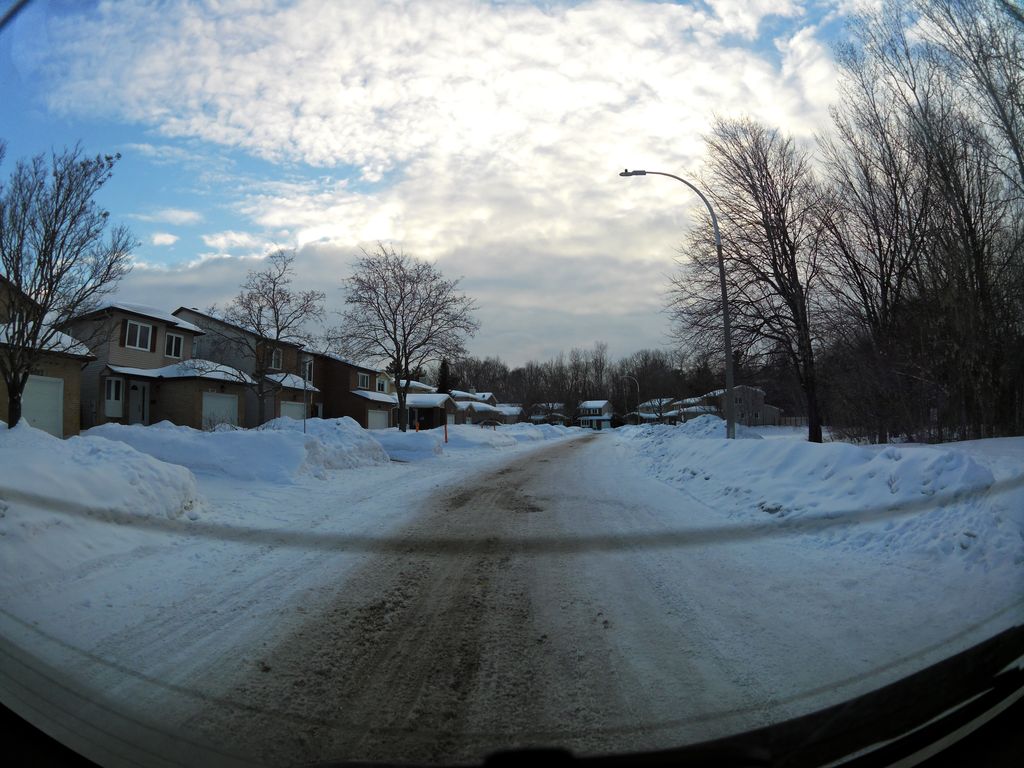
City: ottawa-gatineau